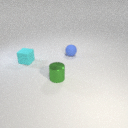
small blue rubber sphere behind small green metal cylinder